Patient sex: M
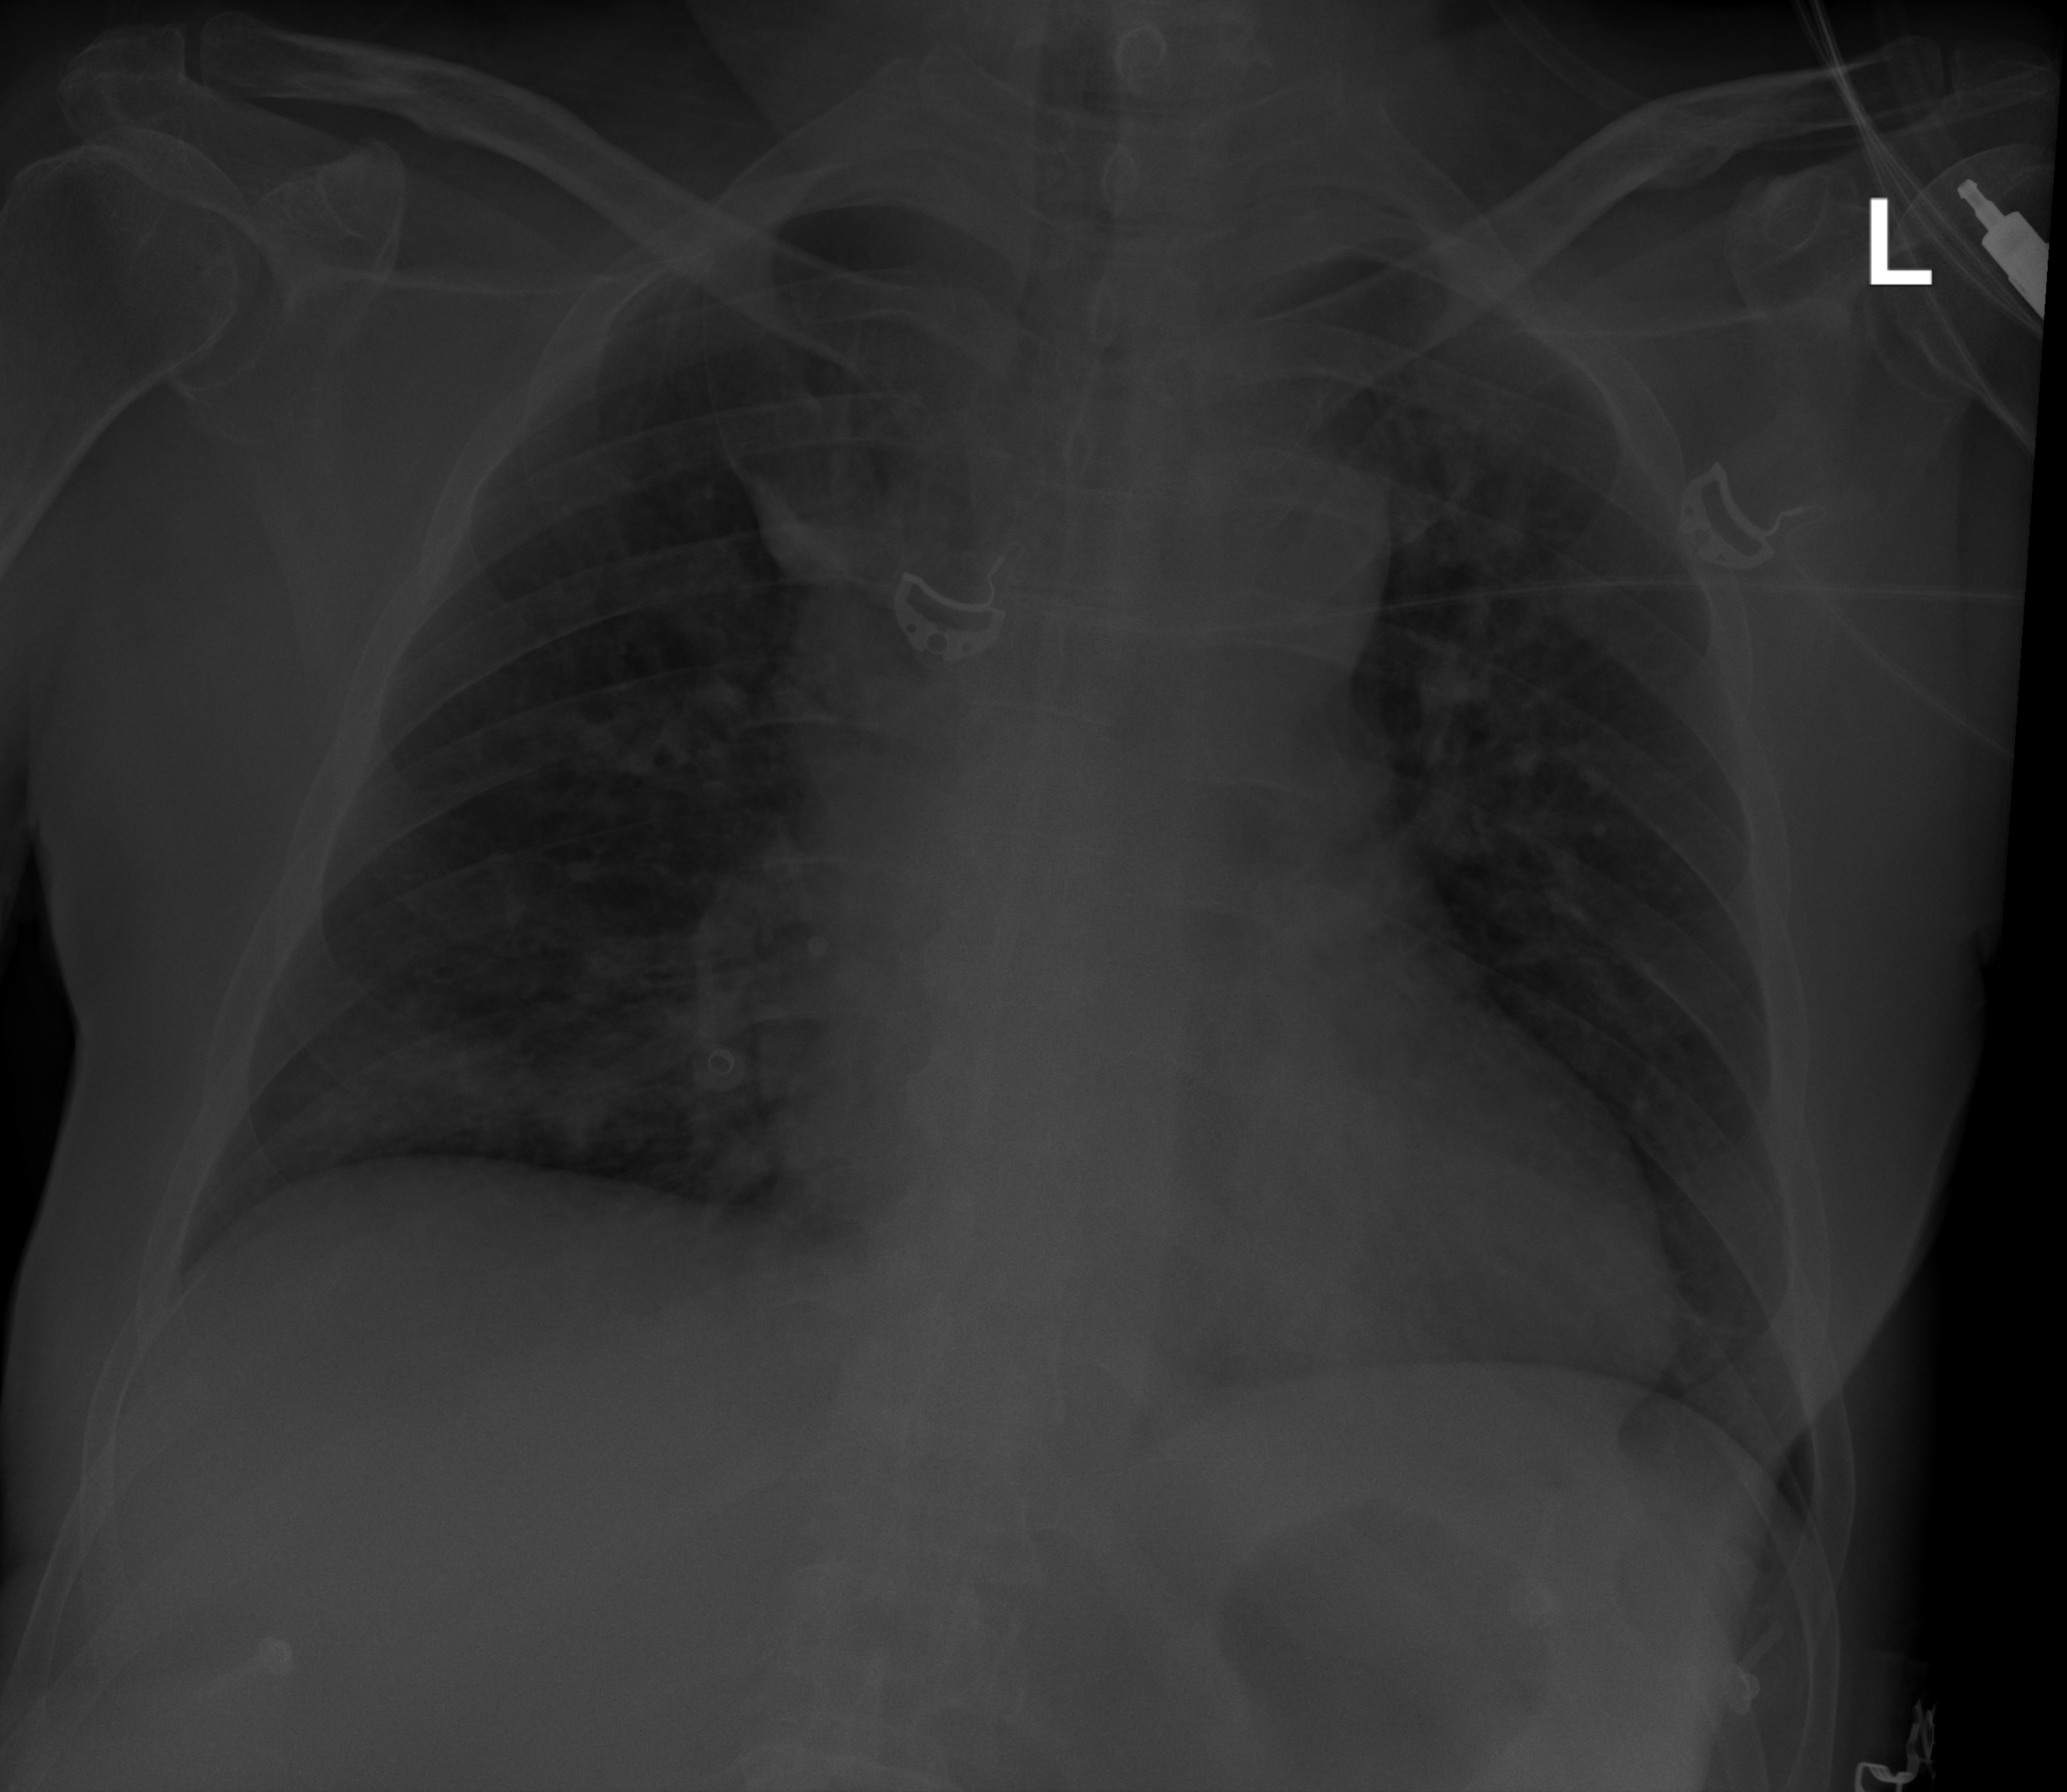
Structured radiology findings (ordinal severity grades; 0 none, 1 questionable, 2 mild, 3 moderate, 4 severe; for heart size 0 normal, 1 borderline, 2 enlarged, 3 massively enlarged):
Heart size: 1
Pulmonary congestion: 0
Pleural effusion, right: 0
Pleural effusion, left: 0
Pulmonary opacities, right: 2
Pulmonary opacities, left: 0
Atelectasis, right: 2
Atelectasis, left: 2